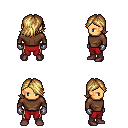
a pixel art fantasy rpg character, male body template, human, tanned skin, brown long-sleeve shirt, red pants, blonde swoop hairstyle, metal gloves, maroon shoes, four views (front, back, left, right), 2x2 character sprite sheet, small pixel art, hard edges, no anti-aliasing